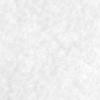
Label: no_change